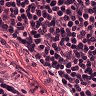
Metastatic tissue present: no